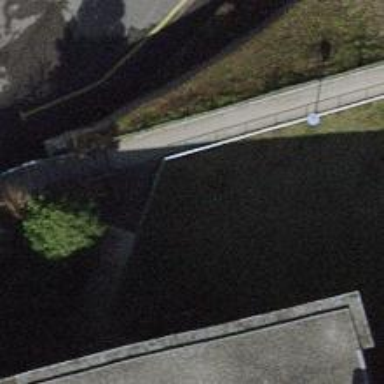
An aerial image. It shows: Set of concrete steps.